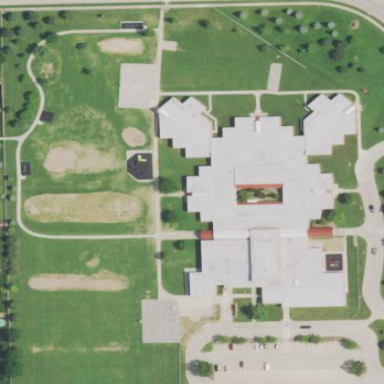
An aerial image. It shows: School building.